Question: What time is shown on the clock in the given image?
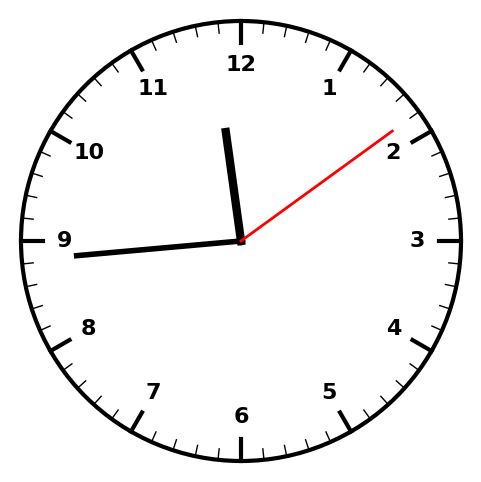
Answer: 11:44:09